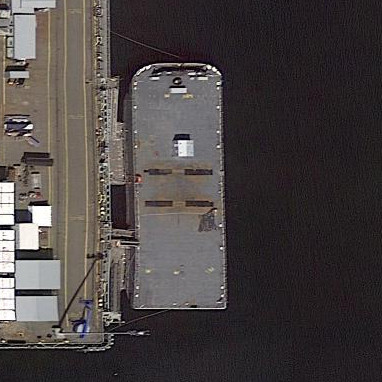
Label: civil